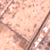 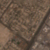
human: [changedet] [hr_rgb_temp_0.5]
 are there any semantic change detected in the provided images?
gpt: Many houses were built near old ones.